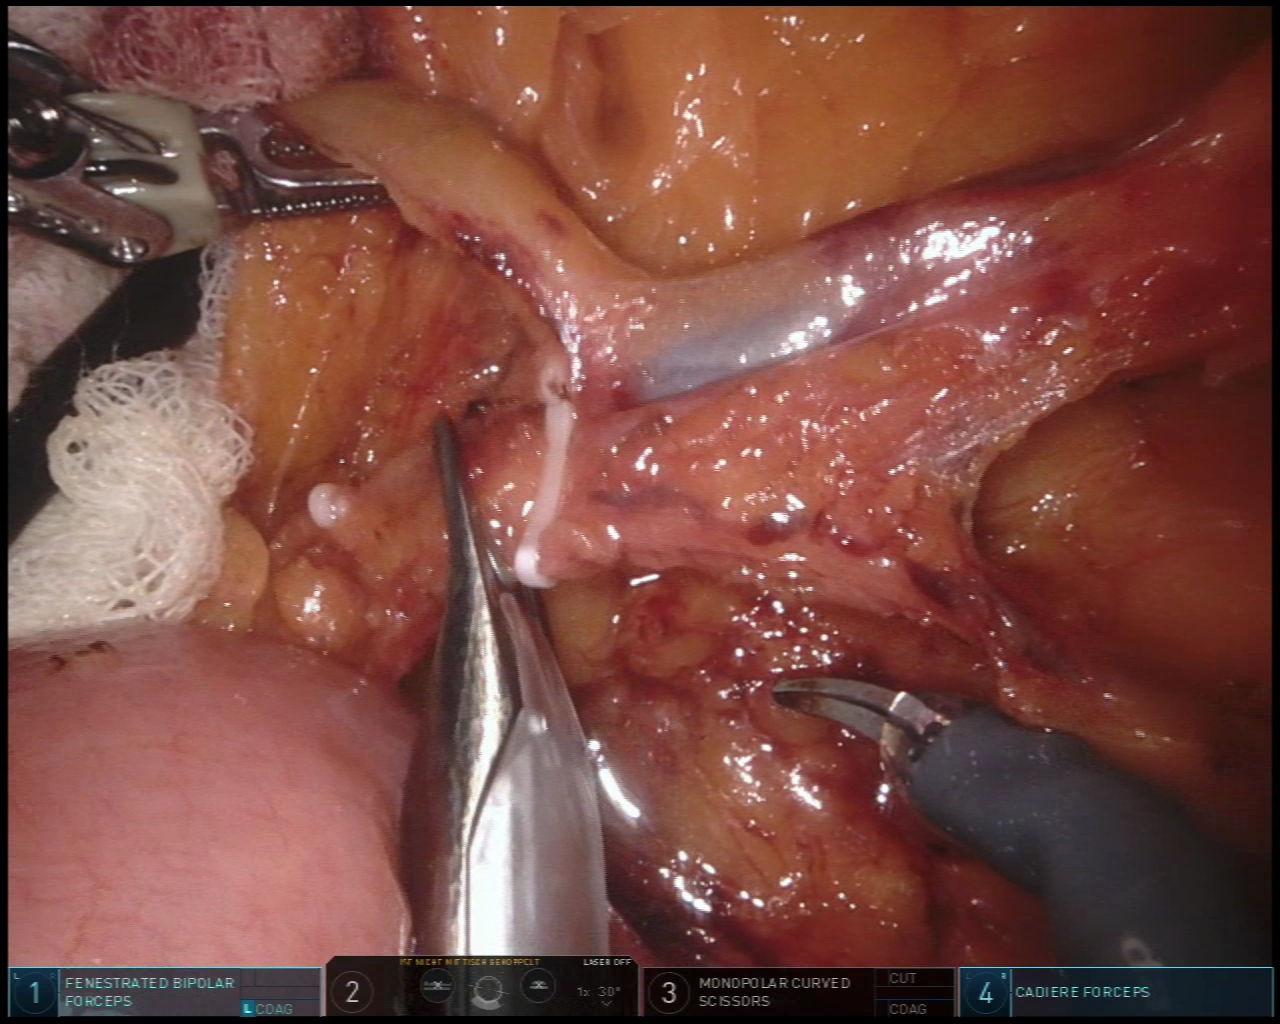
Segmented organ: intestinal_veins
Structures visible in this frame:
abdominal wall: no
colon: no
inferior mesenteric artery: no
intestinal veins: yes
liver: no
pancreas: no
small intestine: yes
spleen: no
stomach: no
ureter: no
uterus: no
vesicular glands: no